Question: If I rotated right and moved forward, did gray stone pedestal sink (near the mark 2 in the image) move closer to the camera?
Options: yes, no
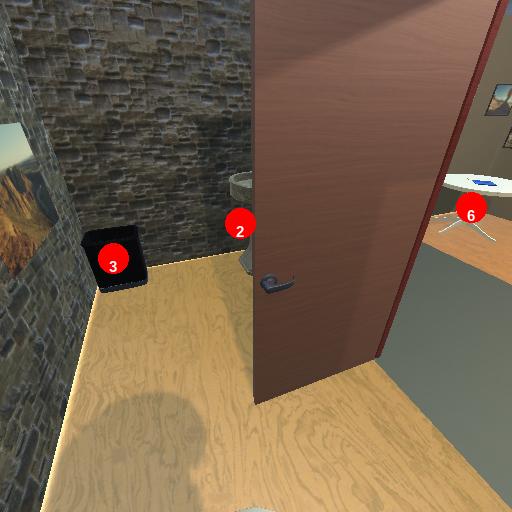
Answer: yes